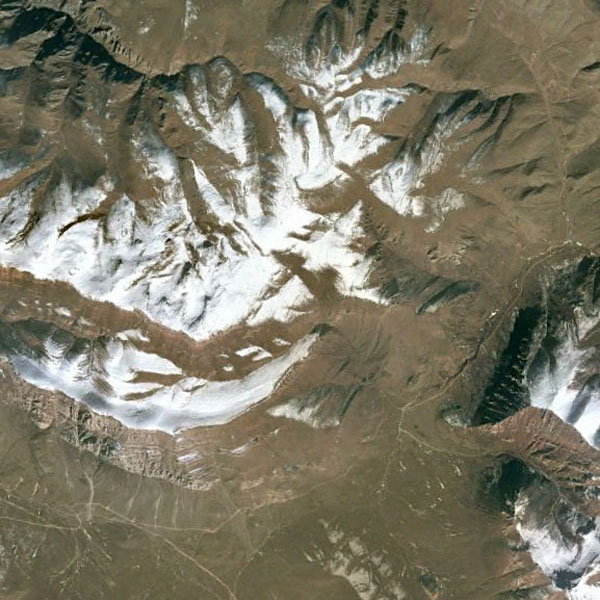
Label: Mountain